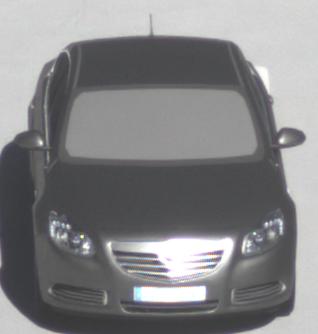
Make: Opel
Model: Insignia 1.6
Detailed model: Insignia (A) Notch Back
Model produced from: 2008/11
Model produced until: 2008/12
Doors: 4
Color: gray
Road condition: dry road
Daytime: morning or afternoon
Contrast: high contrast